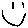
Label: smiley face